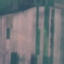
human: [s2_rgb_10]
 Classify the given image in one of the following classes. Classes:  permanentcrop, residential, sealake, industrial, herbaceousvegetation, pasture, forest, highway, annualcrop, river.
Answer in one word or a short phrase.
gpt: AnnualCrop